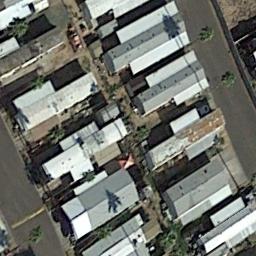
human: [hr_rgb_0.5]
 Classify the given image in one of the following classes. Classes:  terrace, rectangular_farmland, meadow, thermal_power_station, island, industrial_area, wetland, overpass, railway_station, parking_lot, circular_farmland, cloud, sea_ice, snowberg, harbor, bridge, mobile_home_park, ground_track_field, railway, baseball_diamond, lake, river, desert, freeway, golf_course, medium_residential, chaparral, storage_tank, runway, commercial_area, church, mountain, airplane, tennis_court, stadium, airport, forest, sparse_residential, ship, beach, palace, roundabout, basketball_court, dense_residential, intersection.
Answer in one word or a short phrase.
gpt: mobile_home_park